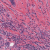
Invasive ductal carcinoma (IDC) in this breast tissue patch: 1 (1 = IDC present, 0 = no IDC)